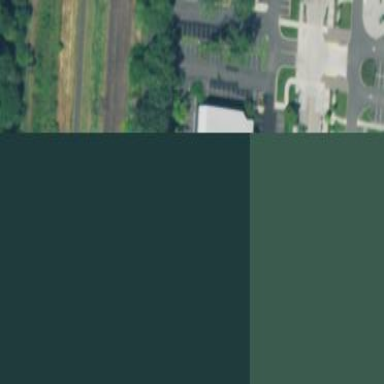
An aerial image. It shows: Office building.